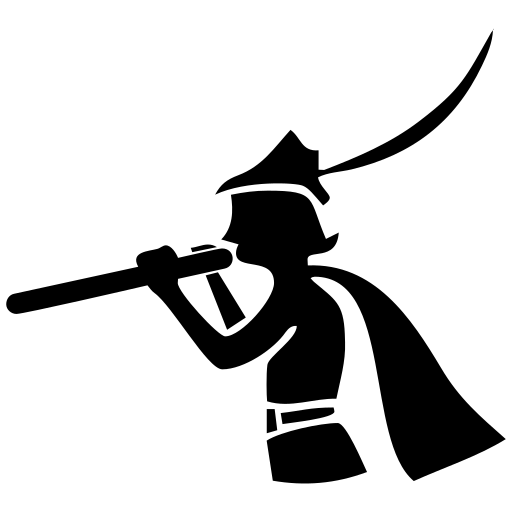
Tags: icon, FontAwesome, fa-icon, brand, pied, piper, alt